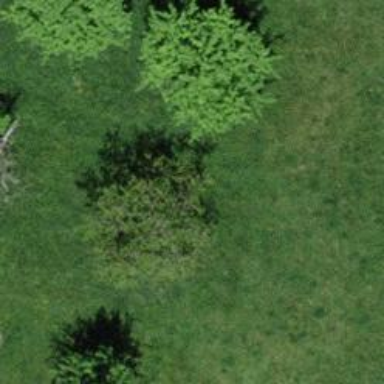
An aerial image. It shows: Broadleaved tree with lush leaves.